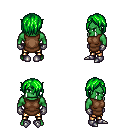
a pixel art fantasy rpg character, male body template, orc, green skin, brown tunic, gold greaves, green bangs hairstyle, metal gloves, metal boots, four views (front, back, left, right), 2x2 character sprite sheet, small pixel art, hard edges, no anti-aliasing